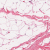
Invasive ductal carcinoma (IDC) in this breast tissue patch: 0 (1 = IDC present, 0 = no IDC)